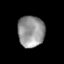
Tissue: prostate
Cell type: T cells
Senescence score: 0.3238
Nuclear area (px): 821
Mean DAPI intensity: 147.73